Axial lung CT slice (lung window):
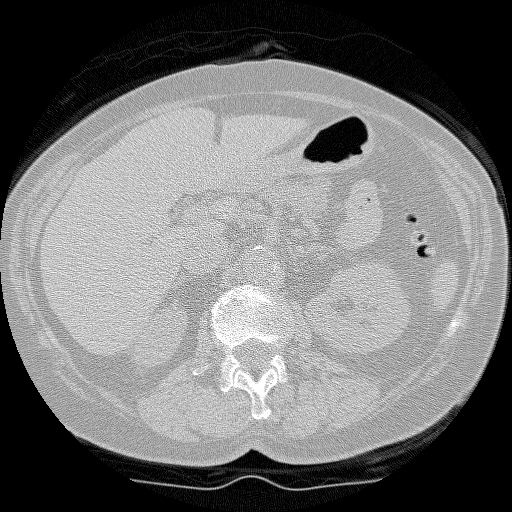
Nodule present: no